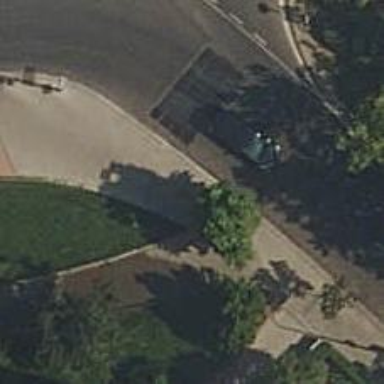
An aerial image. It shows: Sidewalk made of paving stones.